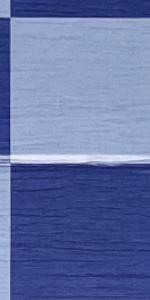
Label: Empty